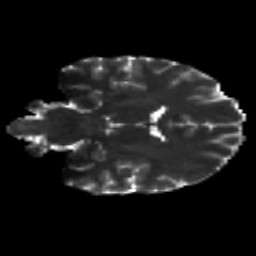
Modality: T2w
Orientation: coronal
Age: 29
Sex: female
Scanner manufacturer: siemens
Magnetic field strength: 3 T
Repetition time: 8.8 s
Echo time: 0.085 s